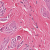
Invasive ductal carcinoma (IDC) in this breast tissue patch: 0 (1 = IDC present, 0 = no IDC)